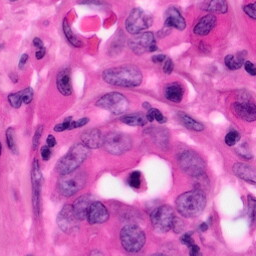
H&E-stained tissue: Pancreatic